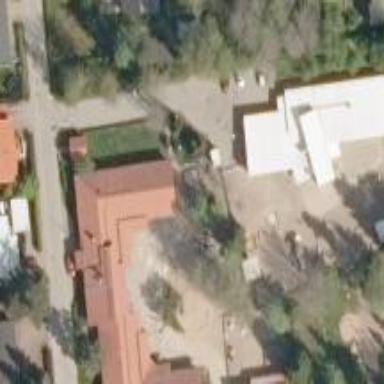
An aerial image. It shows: Kindergarten building.